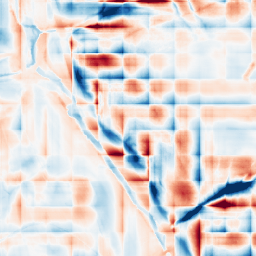
Category: wavelet
Decomposition family: wavelet_dwt
Decomposition parameters: wavelet: db2
level: 5
Upsampling method: quartic
Upsampling parameters: scale: 2
Upsampling scale: 2